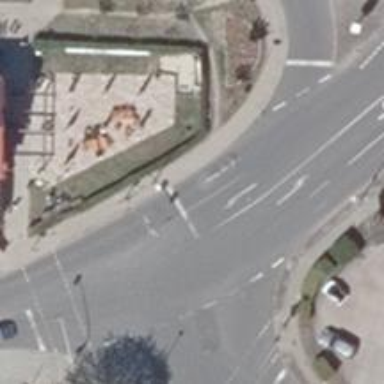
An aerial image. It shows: Secondary road with asphalt surface and dedicated cycle lane.